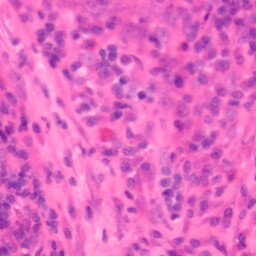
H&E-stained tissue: Colon